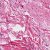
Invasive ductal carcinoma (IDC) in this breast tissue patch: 0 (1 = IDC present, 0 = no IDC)